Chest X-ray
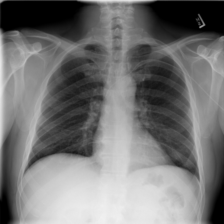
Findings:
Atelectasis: negative
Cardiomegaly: negative
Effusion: negative
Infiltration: negative
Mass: negative
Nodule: negative
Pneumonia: negative
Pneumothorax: negative
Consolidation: negative
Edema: negative
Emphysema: negative
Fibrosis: negative
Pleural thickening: negative
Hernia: negative